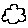
Label: cloud